Interaction volume radius: 10 \u00c5
Interaction volume height: 15 \u00c5
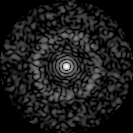
Disorder parameter: 0.8609